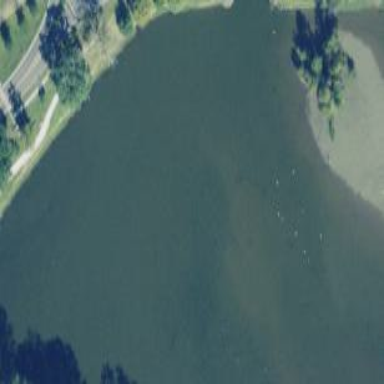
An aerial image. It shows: Serene lake.